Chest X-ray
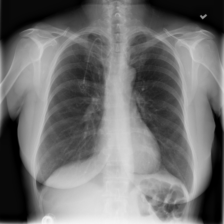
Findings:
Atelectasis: negative
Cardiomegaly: negative
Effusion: negative
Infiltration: negative
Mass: negative
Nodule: negative
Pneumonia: negative
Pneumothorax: negative
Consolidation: negative
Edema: negative
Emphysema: negative
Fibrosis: negative
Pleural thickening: negative
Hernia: negative